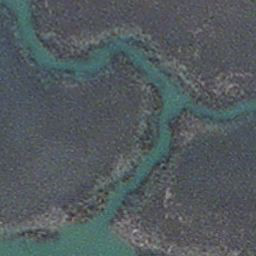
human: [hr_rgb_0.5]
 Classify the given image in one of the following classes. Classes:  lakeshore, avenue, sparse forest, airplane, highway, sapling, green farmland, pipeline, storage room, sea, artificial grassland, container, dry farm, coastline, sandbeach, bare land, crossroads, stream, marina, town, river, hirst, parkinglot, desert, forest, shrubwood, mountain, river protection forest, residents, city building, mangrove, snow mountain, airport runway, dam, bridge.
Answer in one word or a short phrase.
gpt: stream